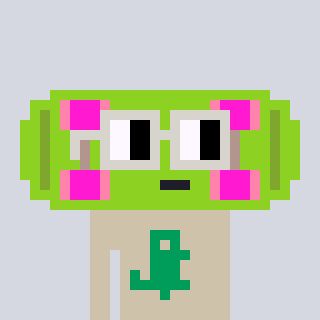
a pixel art character with square light gray glasses, a skateboard-shaped head and a bege-colored body on a cool background